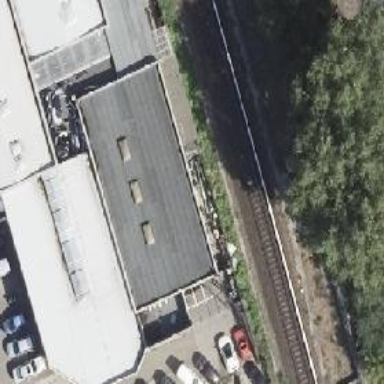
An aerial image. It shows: Car repair shop.